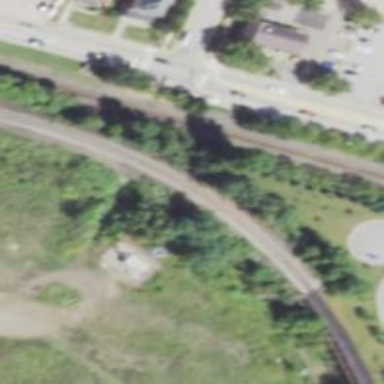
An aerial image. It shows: Rail spur service on embankment.